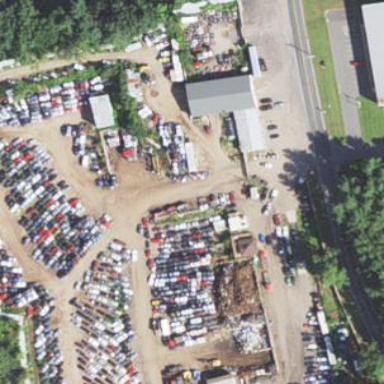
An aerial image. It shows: Scrap yard located in industrial area.